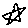
Label: star